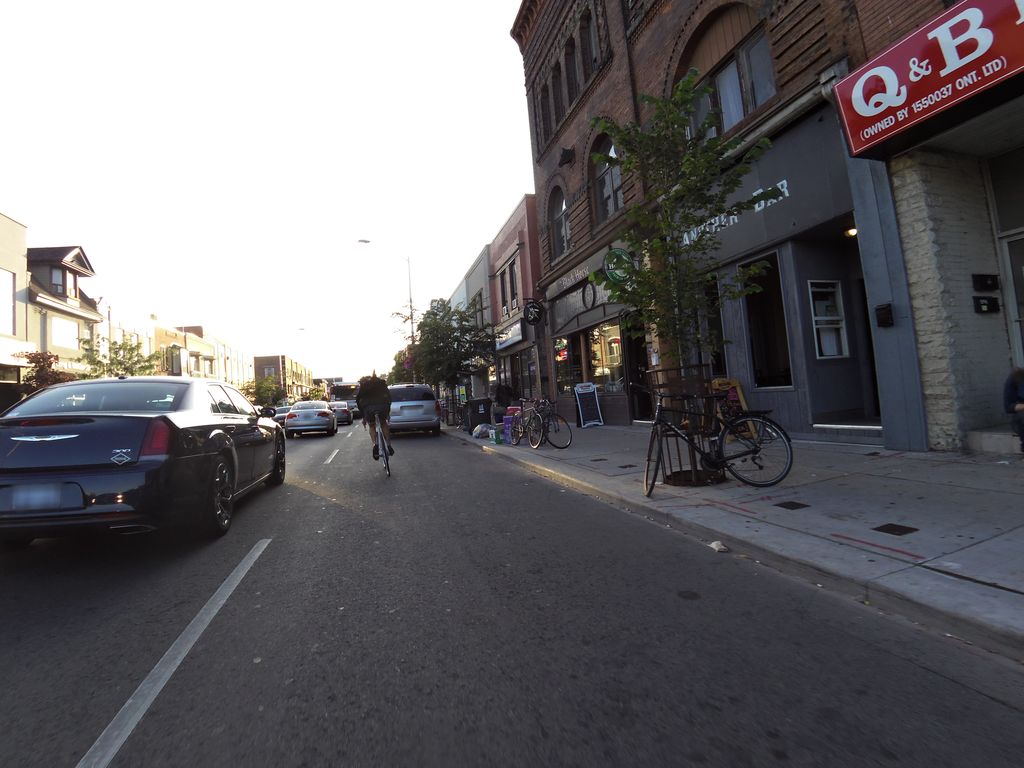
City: toronto